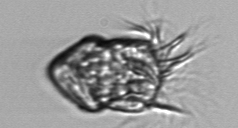
Label: Strombidium_inclinatum